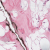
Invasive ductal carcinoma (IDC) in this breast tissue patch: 0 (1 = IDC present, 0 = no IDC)